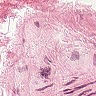
Metastatic tissue present: no